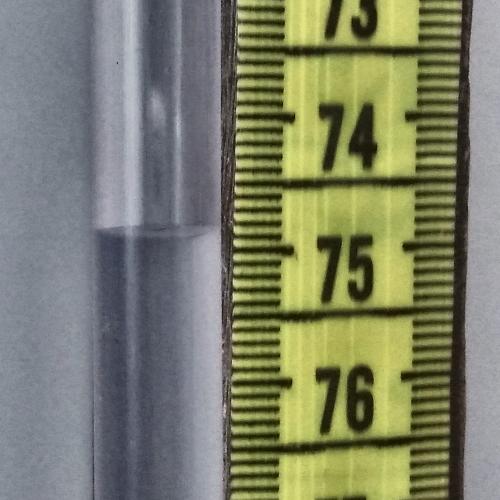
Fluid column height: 74.9 cm